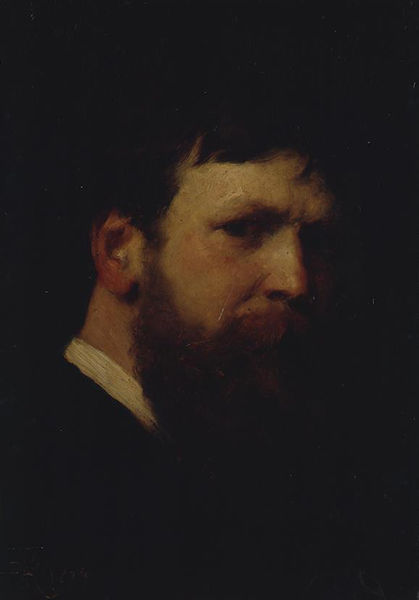
Titel: Selbstbildnis
Künstler: Ferdinand Keller
Standort: Karlsruhe
Institution: Staatliche Kunsthalle Karlsruhe
Schlagwörter: men, oil, red, white, black, collar, dark, dark hair, face, hair, nose, old, painting, portrait, yellow, looking, brown, profile, sad, man, skin, background, ear, head, young, baroque, eyes, male, suit, side, bust, colar, gaze, look, color, shadow, brow, coat, dunkel, gesicht, mouth, beard, french, old man, jacket, paintings, person, human, mann, renoir, neck, pose, side view, art, colors, artist, ears, ominous, bart, eye, ginger, lip, lips, long, stare, paint, cheek, darkness, forehead, shirt, realistic, angry, eyebrow, courbet, böcklin, bangs, potrait, mustache, moustache, bild, self portrait, serious, van gogh, white collar, unfinished, glare, toilet, frown, wrinkle, real, blick, chiaroscuro, portait, kopf, blavk, rembrandt, moody, ruddy, somber, nostril, short hair, caravaggio, protrait, jaw, ma, cellar, obscure, lumberjack, shaded, ciaroscuro, dim, intense, chiarascuro, sight, matt, tenebroso, grim, franch, cheeck, suite, gaxe, dark eyes, whote collar, durch, chiarascoro, skepsis, depressive, red ear, dark tones, dark hairs, portraint, inventor, jmen, grimmig, gtim, full beard, mountainman, half-face, single, licht & schatten, adult, mundane, ditto